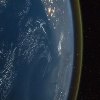
Label: water